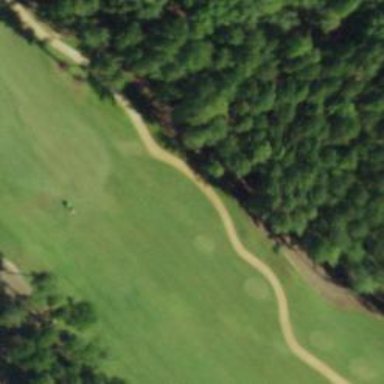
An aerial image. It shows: Service road designated as golf cart path.